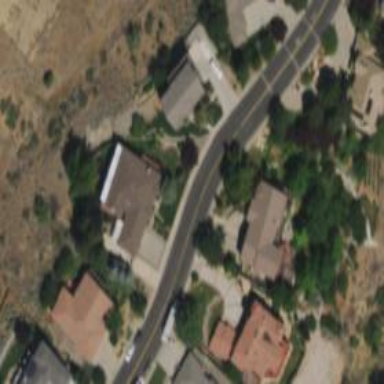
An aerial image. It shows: Residential road with separate asphalt sidewalk.